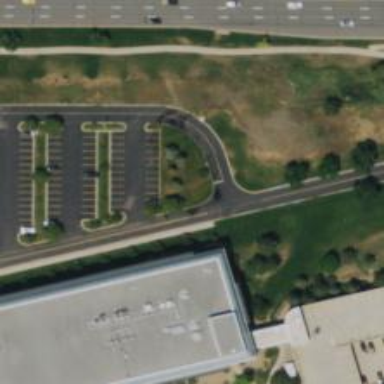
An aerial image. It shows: Parking space.